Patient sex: F
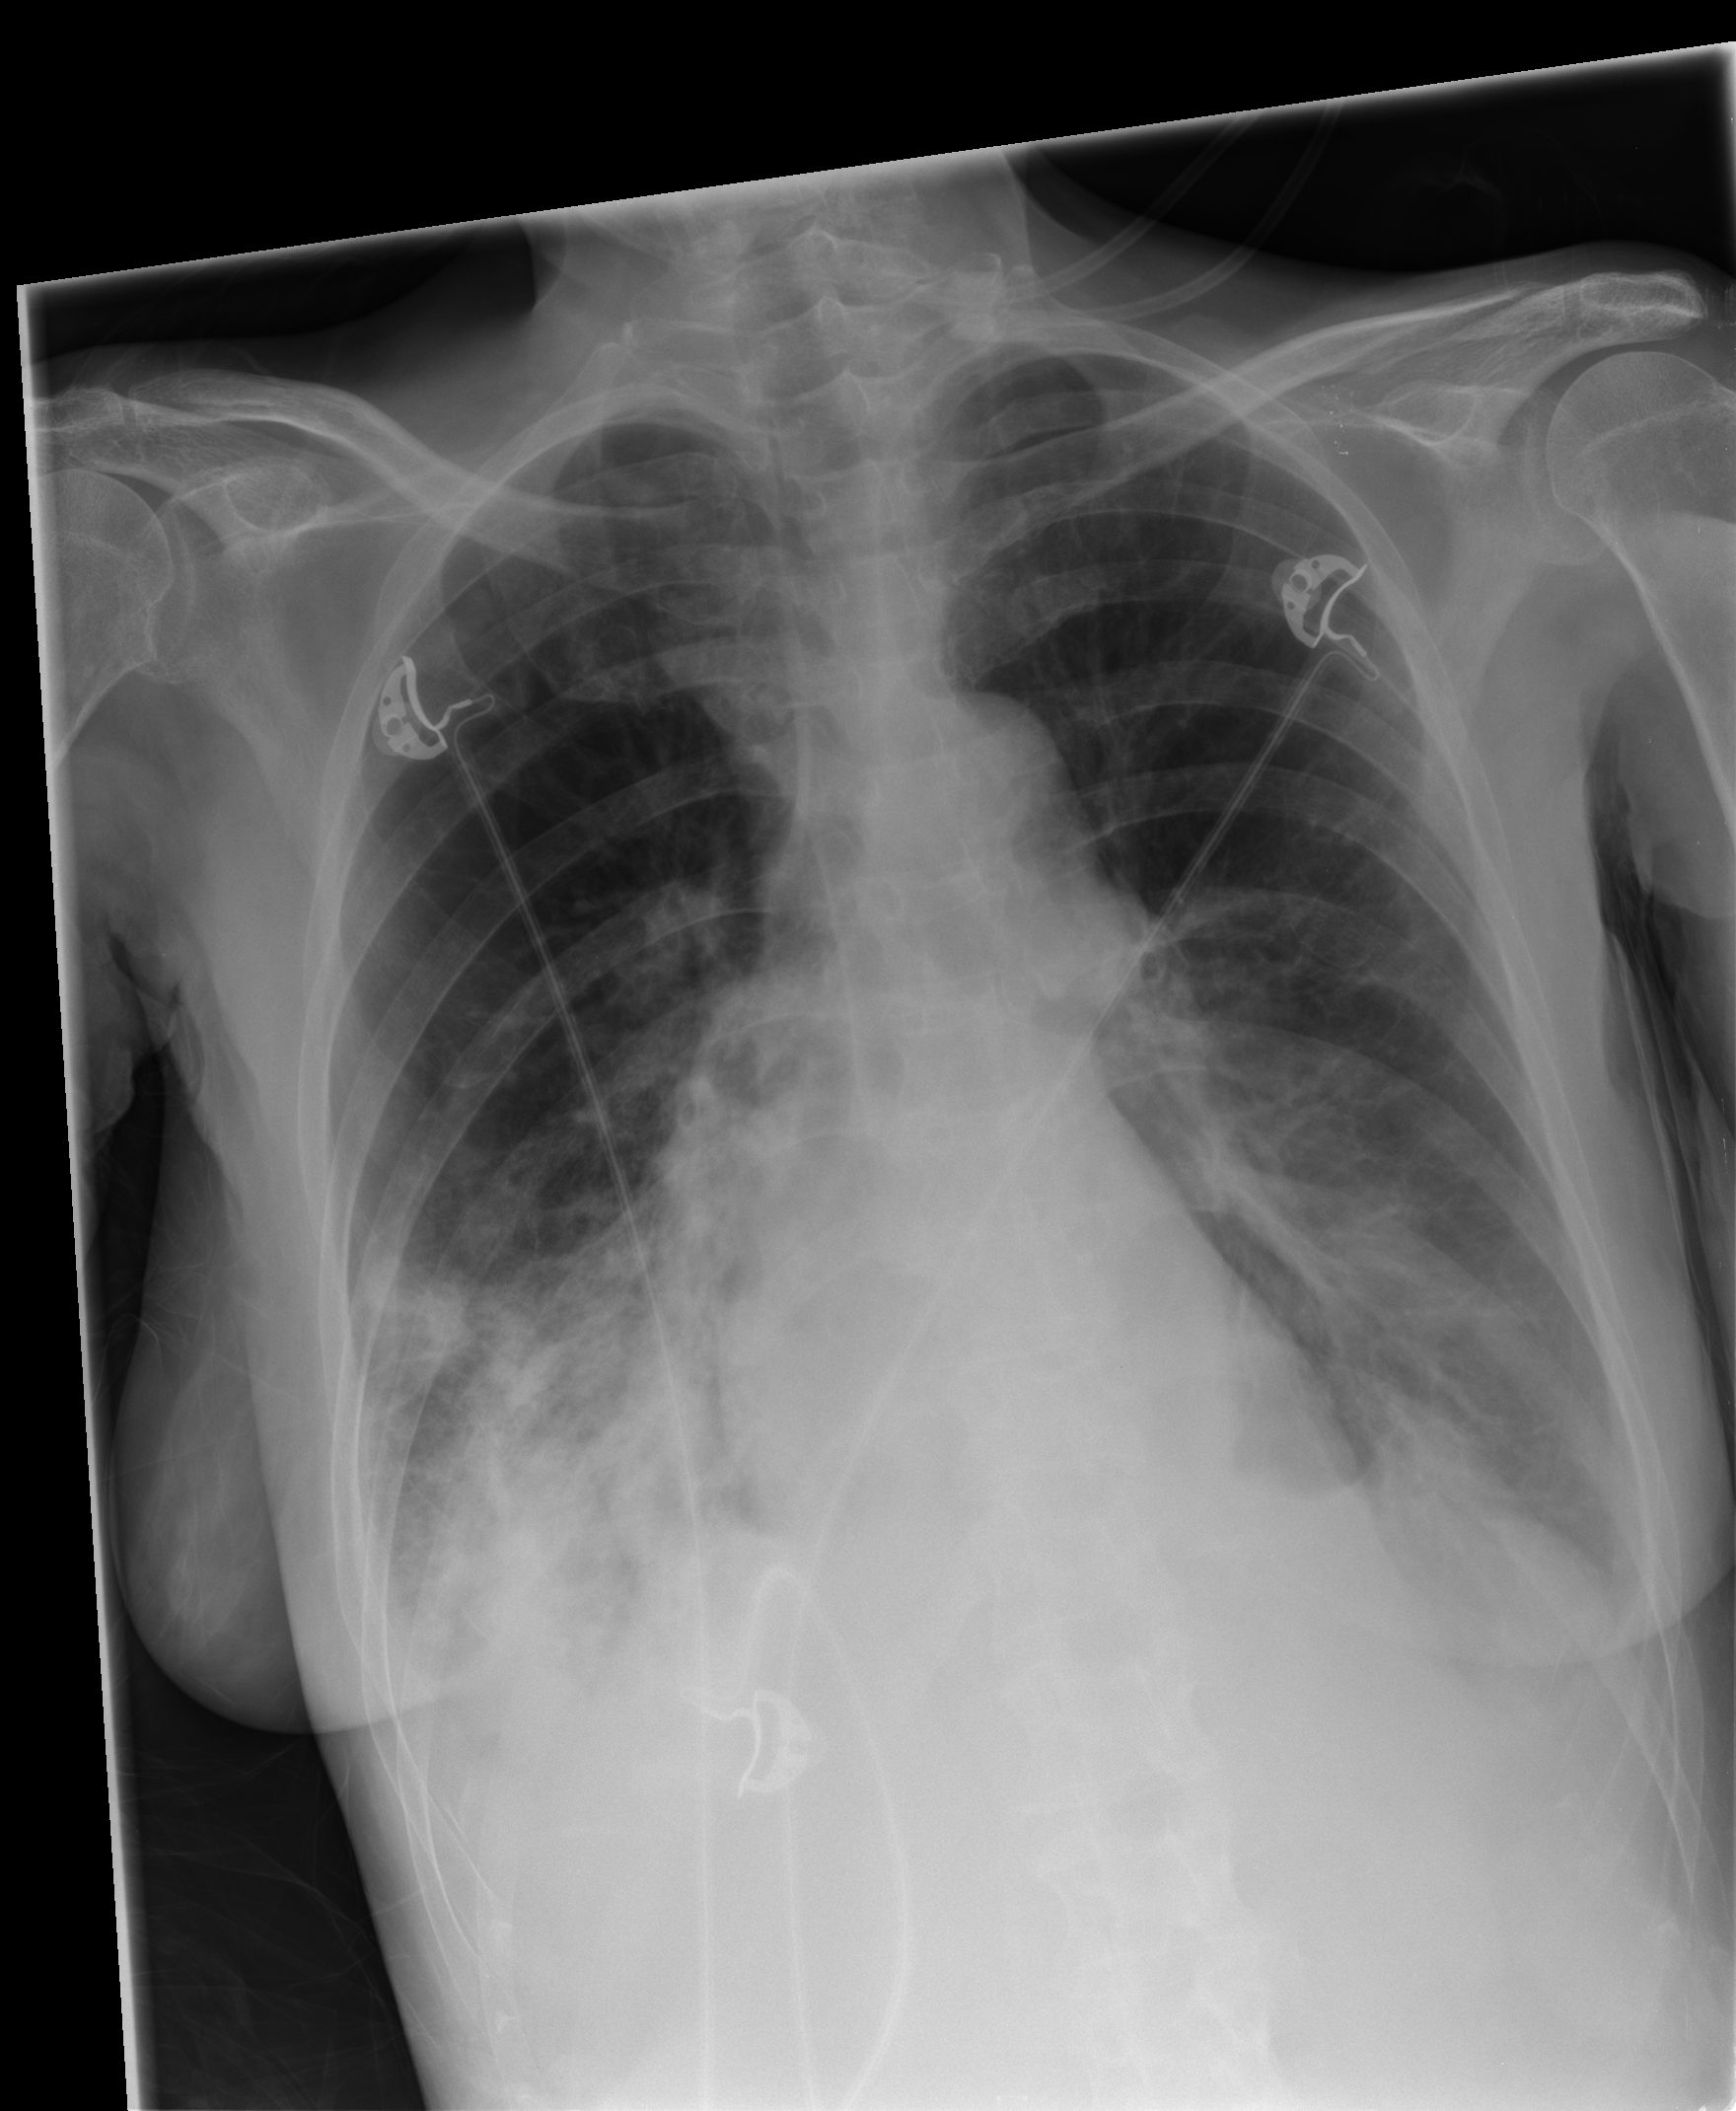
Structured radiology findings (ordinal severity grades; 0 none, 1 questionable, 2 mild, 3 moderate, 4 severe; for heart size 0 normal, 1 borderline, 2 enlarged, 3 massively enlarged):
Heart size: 0
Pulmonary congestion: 0
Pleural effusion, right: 1
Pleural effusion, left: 0
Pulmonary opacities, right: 3
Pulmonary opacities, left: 0
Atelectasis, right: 3
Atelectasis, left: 2